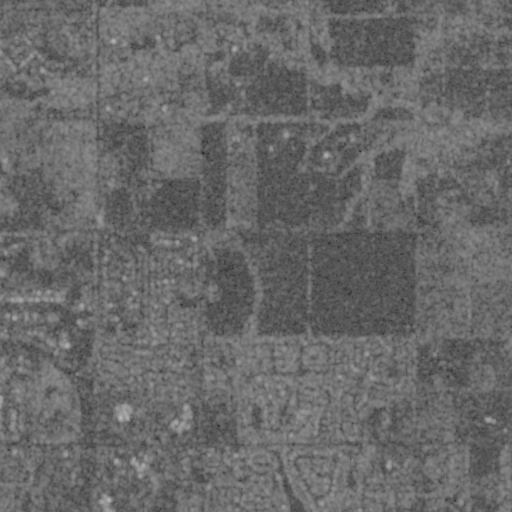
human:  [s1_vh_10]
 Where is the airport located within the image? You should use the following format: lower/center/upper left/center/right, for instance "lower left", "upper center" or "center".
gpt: The airport is located in the upper right of the image.
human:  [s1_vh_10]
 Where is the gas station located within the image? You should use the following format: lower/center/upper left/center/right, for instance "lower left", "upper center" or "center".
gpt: The gas station is located in the lower center of the image.
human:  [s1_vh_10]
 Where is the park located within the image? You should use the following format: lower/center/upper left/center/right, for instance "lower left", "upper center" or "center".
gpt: The park is located in the lower left of the image.
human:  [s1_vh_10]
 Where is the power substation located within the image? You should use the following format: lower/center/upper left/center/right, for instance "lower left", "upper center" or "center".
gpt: The power substation is located in the center left of the image.
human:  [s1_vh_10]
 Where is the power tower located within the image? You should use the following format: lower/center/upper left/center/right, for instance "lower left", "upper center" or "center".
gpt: The power tower is located in the upper left of the image.
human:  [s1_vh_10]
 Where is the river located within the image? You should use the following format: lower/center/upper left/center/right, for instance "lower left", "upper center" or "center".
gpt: The river is located in the lower of the image.
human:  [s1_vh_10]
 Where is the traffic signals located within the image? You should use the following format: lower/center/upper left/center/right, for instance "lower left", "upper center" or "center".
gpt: The traffic signals is located in the lower right of the image.
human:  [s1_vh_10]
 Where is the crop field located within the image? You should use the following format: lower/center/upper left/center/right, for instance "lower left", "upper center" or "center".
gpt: There is no crop field in the image.

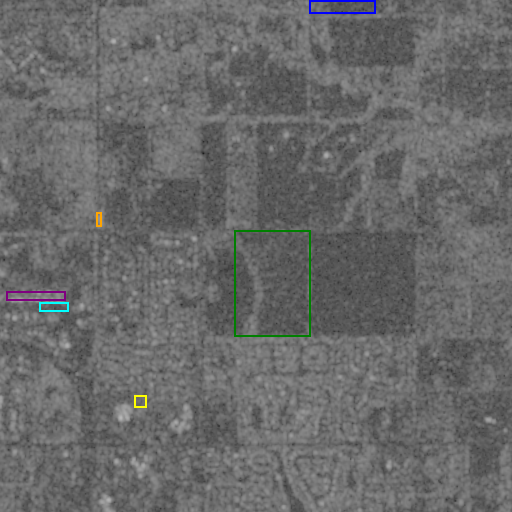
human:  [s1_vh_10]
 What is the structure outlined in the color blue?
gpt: The structure outlined in blue is an airport.
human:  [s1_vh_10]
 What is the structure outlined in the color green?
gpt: The structure outlined in green is a crop field.
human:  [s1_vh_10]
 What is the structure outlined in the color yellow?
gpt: The structure outlined in yellow is a park.
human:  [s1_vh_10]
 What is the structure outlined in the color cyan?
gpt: The structure outlined in cyan is a parking lot.
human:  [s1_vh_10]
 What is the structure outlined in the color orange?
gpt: The structure outlined in orange is a power substation.
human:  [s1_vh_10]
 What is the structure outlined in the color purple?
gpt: The structure outlined in purple is a building.
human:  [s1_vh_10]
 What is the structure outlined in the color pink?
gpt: There is no pink outline.